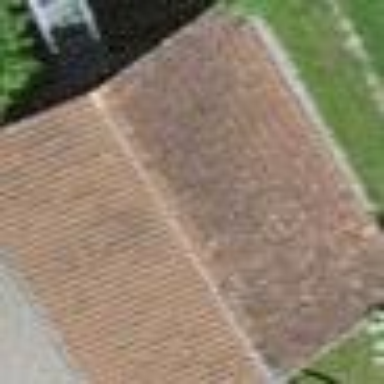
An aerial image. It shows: View of roof of building.